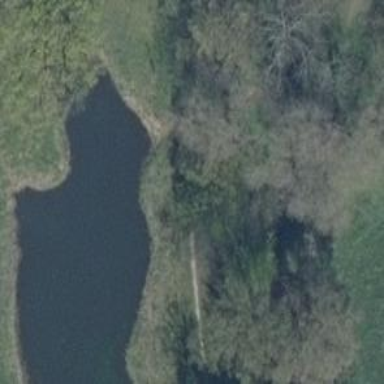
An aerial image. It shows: Path leading to bridge.